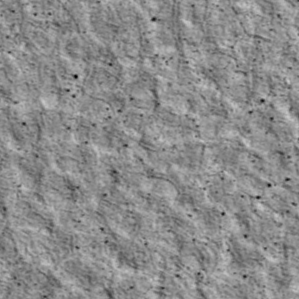
Label: non_frost